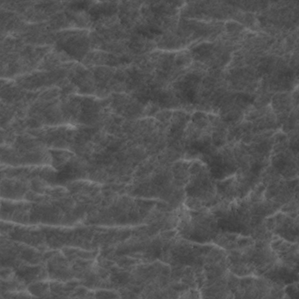
Label: non_frost